Question:
I am trying to upload my app on itunes evrything is correct certificate, provisioning etc, but every time I got this error.
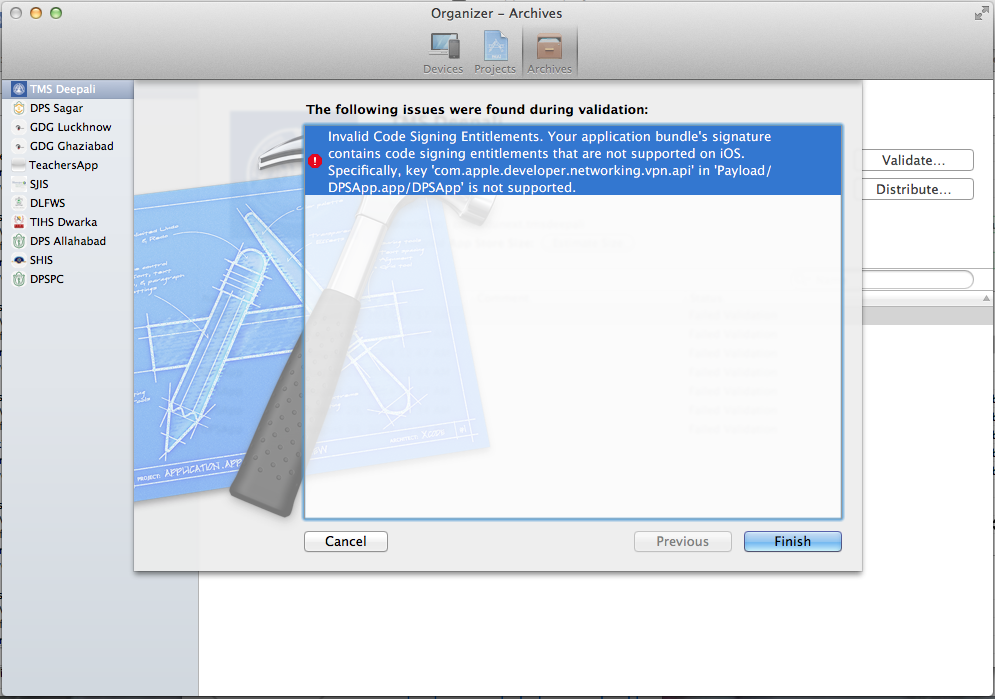
Answer: You are using VPN apis in your app, but your app ID does not have appropriate entitlements.
It is possible you have an entitlement service that you have not correctly configured in your app ID setup on apple's developer site. Log into your developer account, go to "Certificates, Identifiers, and Provisioning". Go to your app ID for the app you are submitting, and click on it. You will notice under Application Services, there are is a service called "VPN Configuration & Control". Try turning that on, and re-creating your provisioning profile for the app ID. Then re-build the app.
It is also possible that you are using internal VPN APIs outside of what is allowed in the "VPN Configuration & Control" service, in which case Apple will continue to reject your upload for using APIs reserved for internal or special use (as in the case with the Cisco AnyConnect app).